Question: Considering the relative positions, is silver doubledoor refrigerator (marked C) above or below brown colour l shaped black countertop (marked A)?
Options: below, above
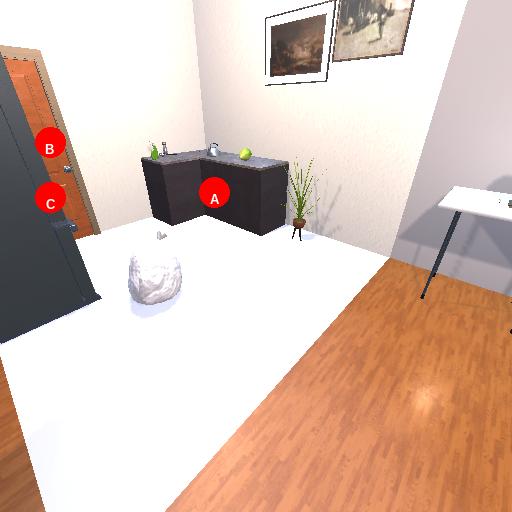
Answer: below